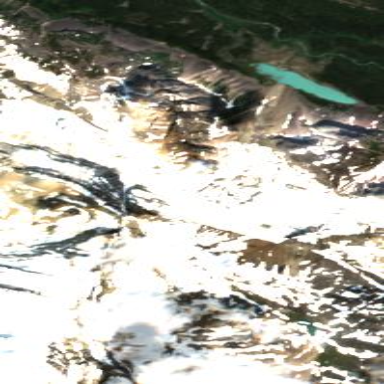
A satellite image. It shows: Majestic glacier in the distance.